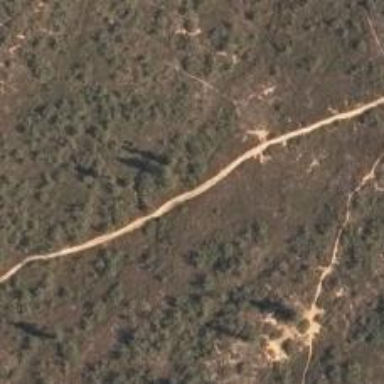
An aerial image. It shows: Path.